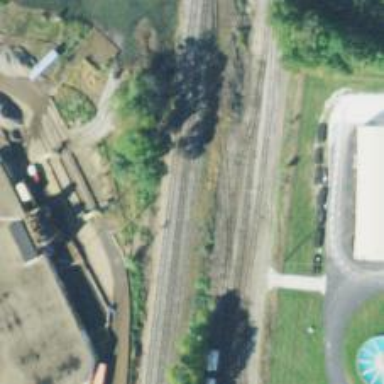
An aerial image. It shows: Railway siding for service.